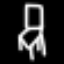
Label: chair